Field crop: maize
Growth stage: 2
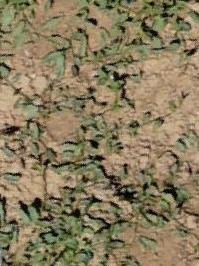
Species: convolvulus